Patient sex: F
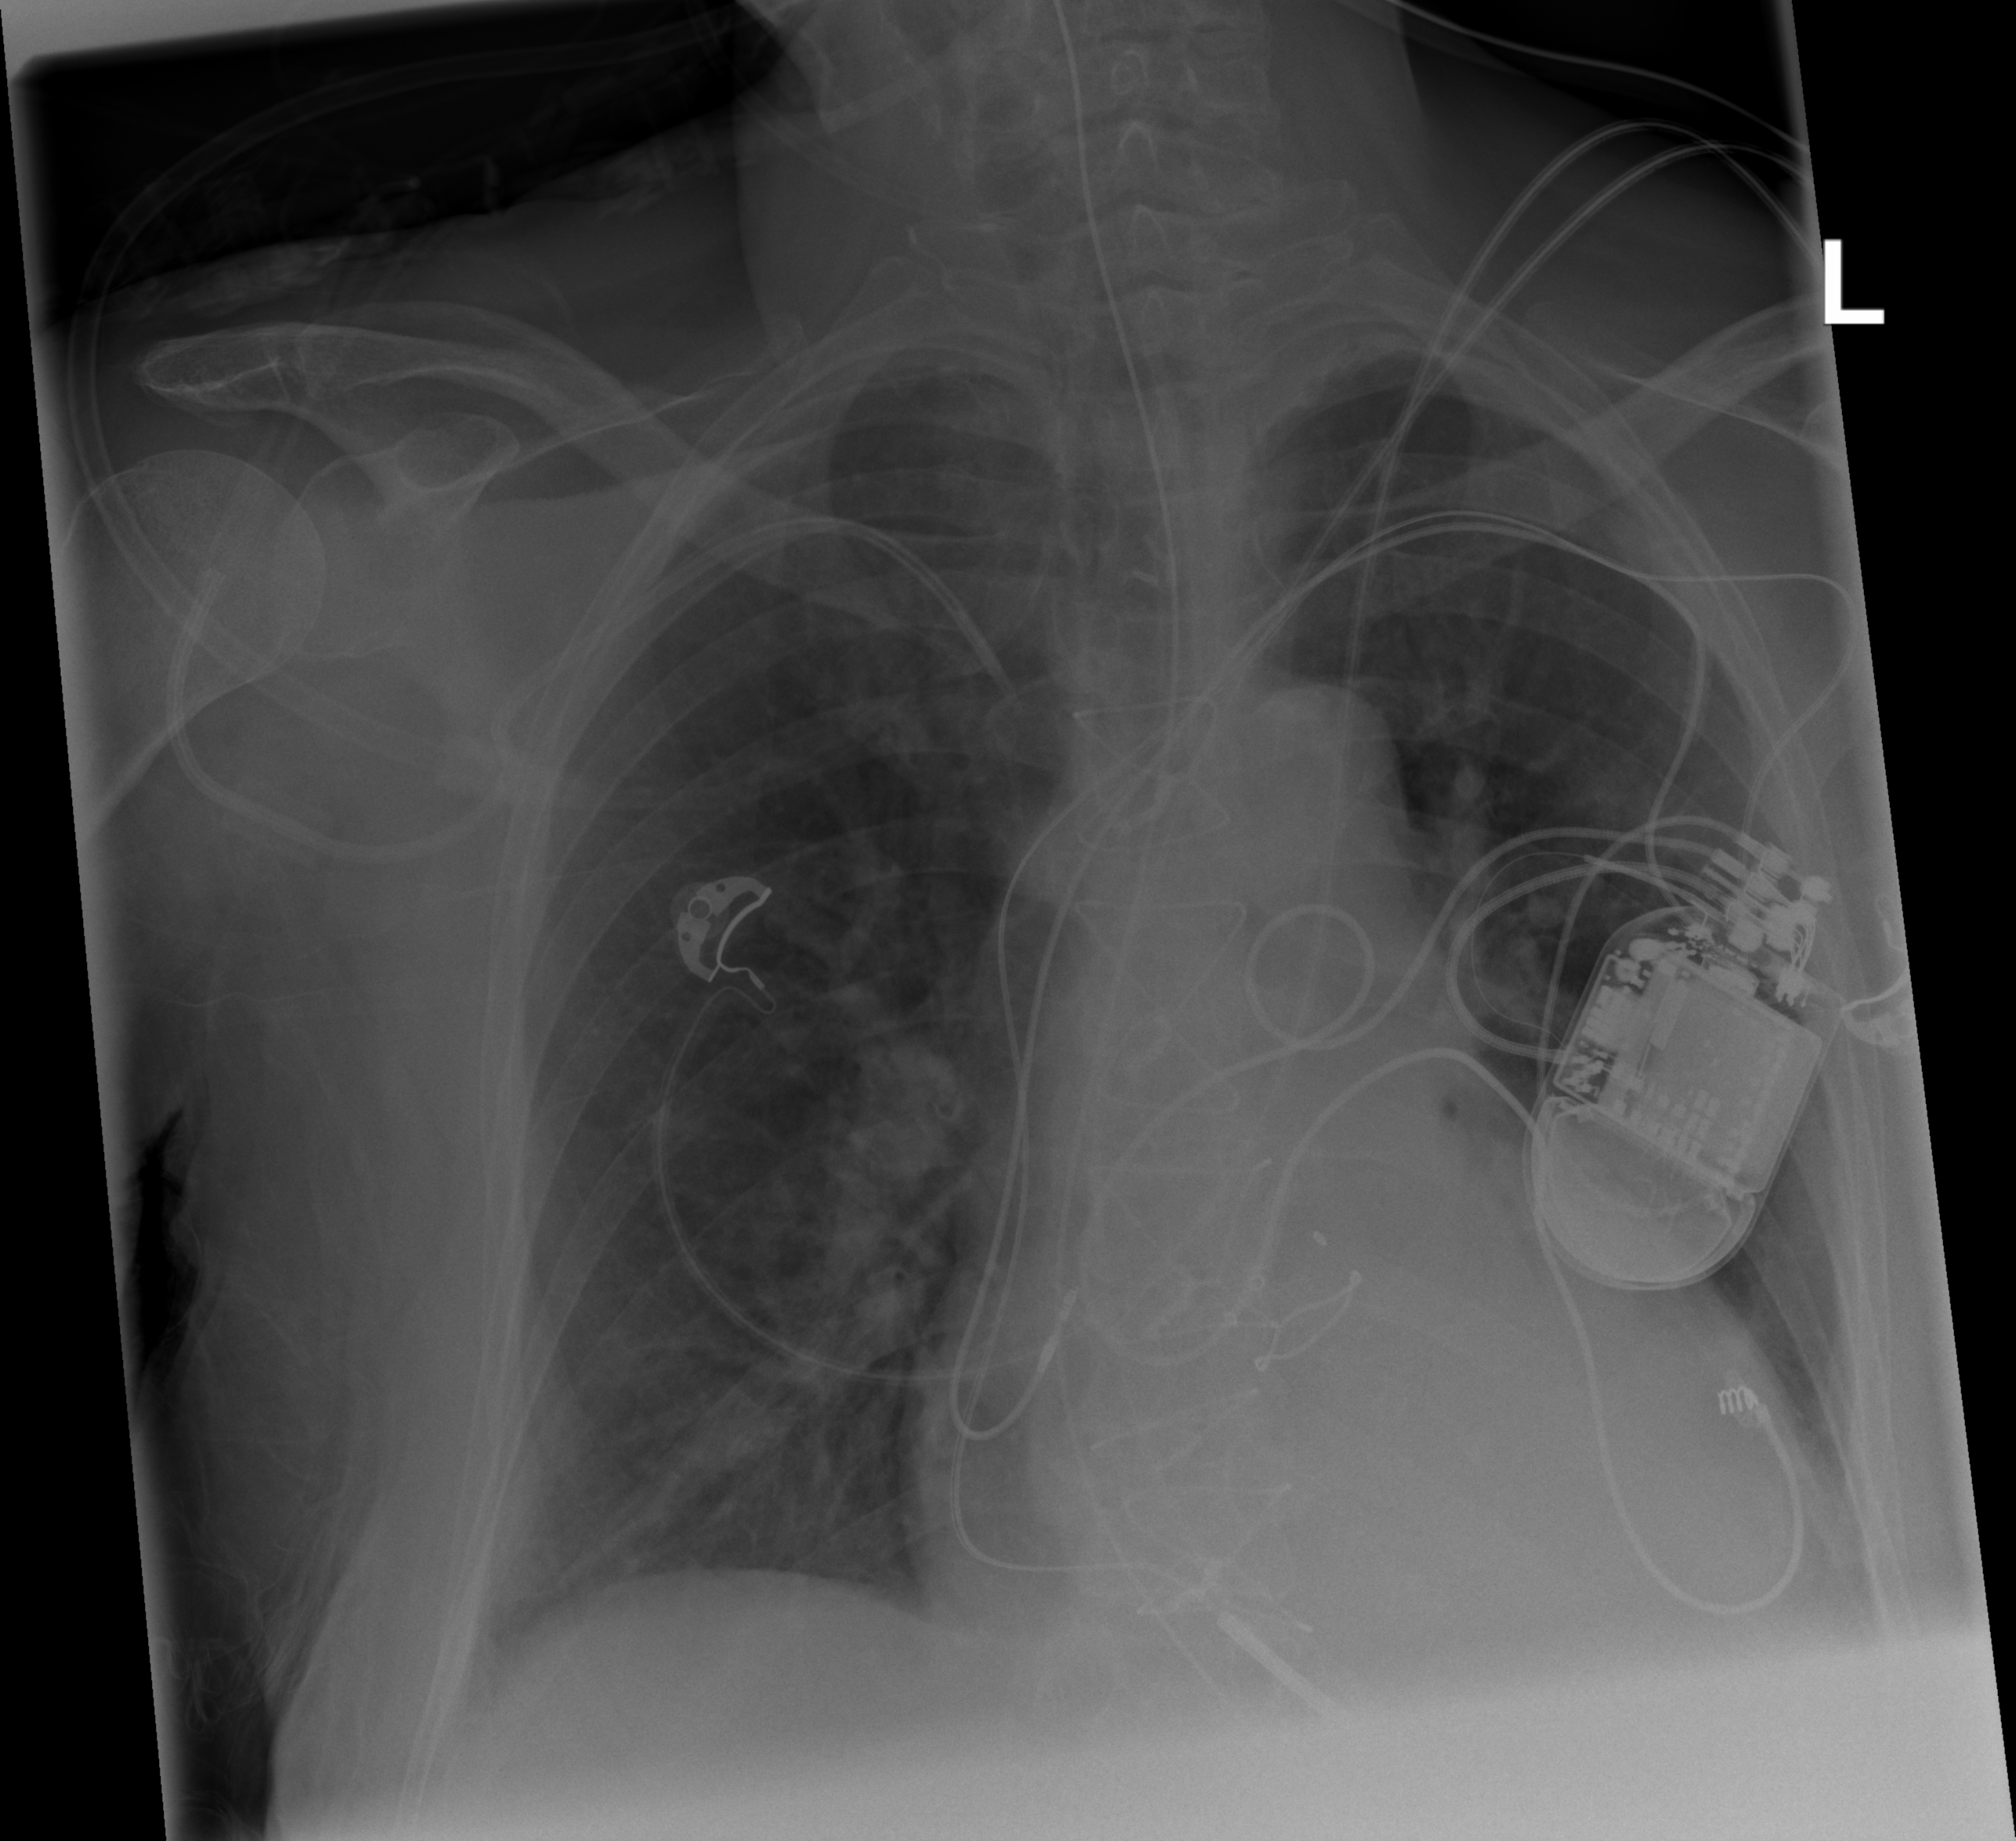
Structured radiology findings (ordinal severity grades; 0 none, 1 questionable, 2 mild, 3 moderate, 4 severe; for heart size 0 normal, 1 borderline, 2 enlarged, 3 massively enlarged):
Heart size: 1
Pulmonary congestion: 0
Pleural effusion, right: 0
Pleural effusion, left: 2
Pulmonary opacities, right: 2
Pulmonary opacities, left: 0
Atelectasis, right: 0
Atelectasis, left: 0